Field crop: tomato
Growth stage: 2
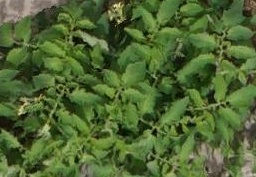
Species: tomato